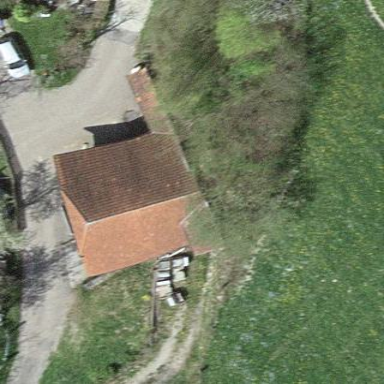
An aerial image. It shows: Shed.